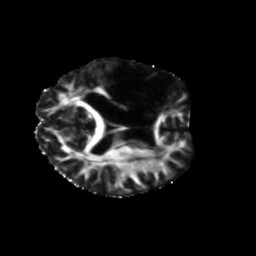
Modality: FA
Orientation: axial
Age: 66
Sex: female
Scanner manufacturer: siemens
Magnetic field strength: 3 T
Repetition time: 5.47 s
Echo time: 0.0854 s